Question: I'm trying to use php's mail() function but keep getting an error. I've installed sendmail via 'sudo apt-get install sendmail', edited my '/etc/php5/cli/php.ini' file adding the following text to these lines:
'''
sendmail_path = /usr/sbin/sendmail -t
sendmail_from = uslonsweb003.ALU@no-reply.com
'''
I then restarted my webserver and used this command for test:
'''
:~$ php -r "mail('sadmicrowave@gmail.com', 'test subject', 'test body message');"
'''
but I get the following error EVERYTIME!!!:
'''
sh: -t: not found
'''
This is odd because I have tried the sendmail_path with -t and without -t but I keep getting the same error. What am I doing wrong?
UPDATE! this is what my phpinfo() shows: (I added -t back but the command isn't working with or without it).

Another UPDATE -
I commented out the sendmail_path and sendmail_from lines to start from scratch expected the mail() function to complain that php doesn't know what it is but instead I get the EXACT same error as before (even without the two lines entirely!!). This leads me to believe that it doesn't have to do with the sendmail program or mail() function at all...
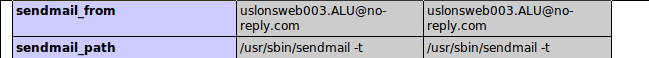
Answer: I solved my issue by utilising the SwiftMailer module where I can specify a mailserver to relay through. I used my company mailserver as the server property and continued specifying the options as follows:
'''
require_once('/var/www/global/swiftmailer/lib/swift_required.php');
$transport = Swift_SmtpTransport::newInstance( 'mailout.usa.mycompany.com', 25 );
$mailer = Swift_Mailer::newInstance( $transport );
$message = Swift_Message::newInstance( 'Suggestion Status Update' )
->setFrom( array( 'uslonsweb003@no-reply.com' => 'SuggestionBox' ) )
->setTo( array( $pEmail => $username ) )
->setBody( $body, 'text/html' )
;
$result = $mailer->send( $message );
'''